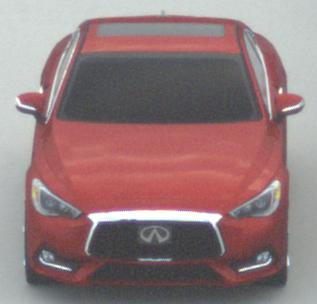
Make: Infiniti
Model: Q60 2.0t
Detailed model: Q60 (V37)
Model produced from: 2016/10
Model produced until: 2018/08
Doors: 2
Color: red
Road condition: dry road
Daytime: morning or afternoon
Contrast: low contrast